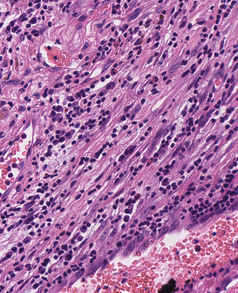
Tumor epithelial tissue: no
Tumor-associated stroma tissue: yes
Normal tissue: no